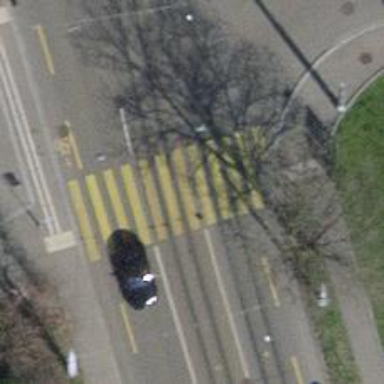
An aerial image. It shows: Footway with zebra crossing.